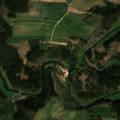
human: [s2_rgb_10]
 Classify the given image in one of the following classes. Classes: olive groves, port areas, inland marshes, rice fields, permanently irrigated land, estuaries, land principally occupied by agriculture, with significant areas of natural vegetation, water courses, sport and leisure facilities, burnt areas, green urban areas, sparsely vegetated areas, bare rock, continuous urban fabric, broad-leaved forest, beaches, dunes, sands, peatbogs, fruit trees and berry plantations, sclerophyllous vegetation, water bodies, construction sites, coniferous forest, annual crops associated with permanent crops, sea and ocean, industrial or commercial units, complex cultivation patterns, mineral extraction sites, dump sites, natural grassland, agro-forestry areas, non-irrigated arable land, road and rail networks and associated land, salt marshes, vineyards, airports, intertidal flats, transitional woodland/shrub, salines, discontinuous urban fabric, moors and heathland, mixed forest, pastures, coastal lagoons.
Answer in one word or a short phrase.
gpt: non-irrigated arable land, coniferous forest, mixed forest